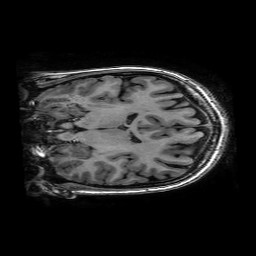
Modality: T1w
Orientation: coronal
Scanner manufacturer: ge
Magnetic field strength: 3 T
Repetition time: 0.008936 s
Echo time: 0.003496 s